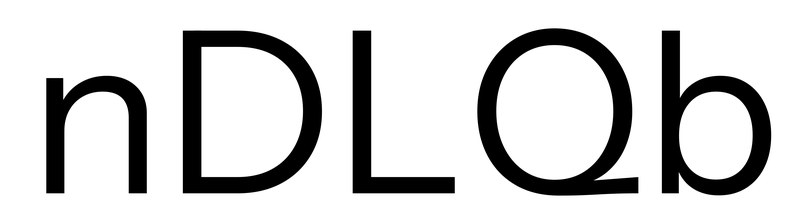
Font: InstrumentSans_Regular